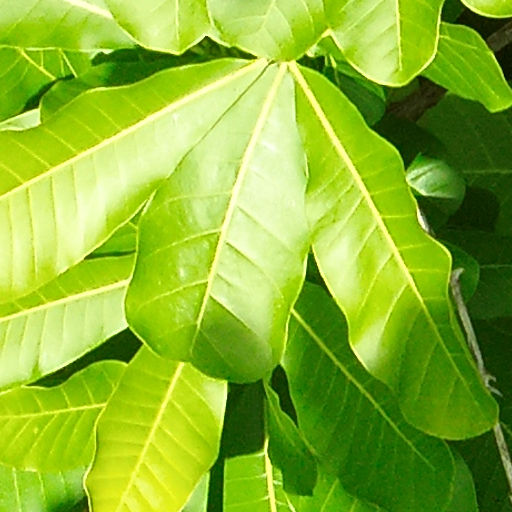
Species: Anacardium excelsum
GBIF accepted scientific name: Anacardium excelsum
Crown area (m\u00b2): 251.237